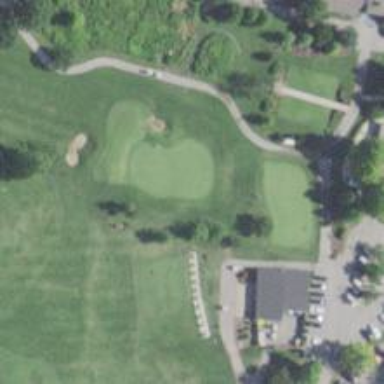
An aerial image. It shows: Golf hole.